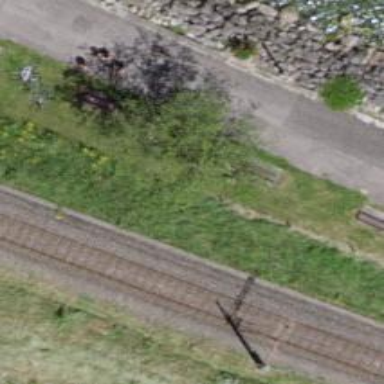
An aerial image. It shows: Brown bench in the vicinity.